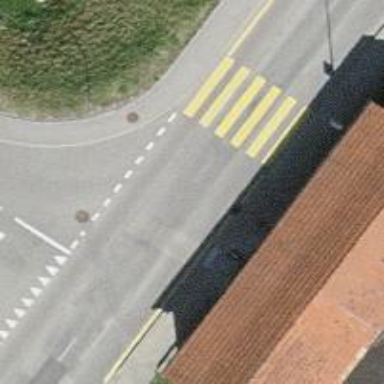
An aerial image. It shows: Uncontrolled zebra crossing on the road.